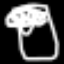
Label: bed